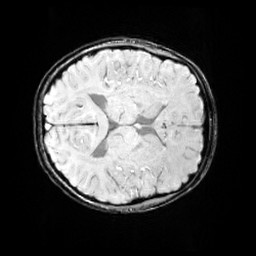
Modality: SWI
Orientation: axial
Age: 11
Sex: male
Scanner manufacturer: siemens
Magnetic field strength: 3 T
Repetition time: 0.027 s
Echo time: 0.02 s